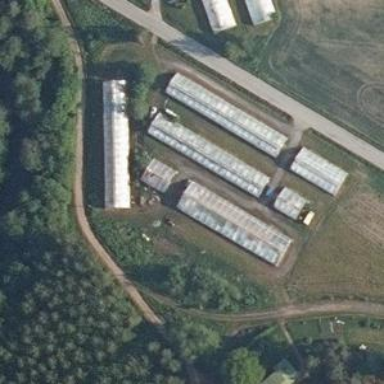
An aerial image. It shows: Area dedicated to greenhouse horticulture.